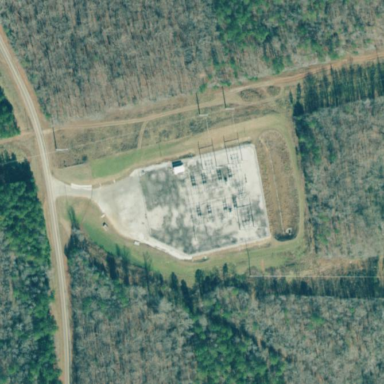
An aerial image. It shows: Substation for switching power equipment surrounded by fence.